Question: VB .NET 2010 Win Form
I have developed a label printing program that is intended to print custom labels to a zebra printer. I was having problems with clarity from the printer when I tried to print the entire label as an image therefore I am trying to store all of the text from labels to an array, clear the labels out, send the leftover image to the printer, and overlay new text based on the stored array. This result is intended to send text to the printer rather than an image.
The resulting label is very clear for the text as I want it however I was having troubles with alignment for my printing method. For tests I have the original image being displayed with the overlay text on top to which they should align perfectly or close within reason. When doing this the result is that they are not aligned.
'''
Dim g2 As Graphics
g2 = Form1.PictureBox2.CreateGraphics
g2.CompositingQuality = Drawing2D.CompositingQuality.HighQuality
g2.SmoothingMode = Drawing2D.SmoothingMode.HighQuality
g2.InterpolationMode = Drawing2D.InterpolationMode.HighQualityBicubic
g2.Clear(Color.White)
g2.DrawImage(largeimage, New Point(0, 0))
Dim myBrush As Brush
Dim i As Integer = 0
Do Until i = label_array.Count - 1
myBrush = New SolidBrush(label_array(i).ForeColor)
g2.DrawString(label_array(i).Text, label_array(i).Font, myBrush, label_array(i).Location)
i = i + 1
Loop
'''
Within the printing method I used the above method to output the overlay and image to a picture box. When doing this it WORKS, however...
'''
e.Graphics.CompositingQuality = Drawing2D.CompositingQuality.HighQuality
e.Graphics.SmoothingMode = Drawing2D.SmoothingMode.HighQuality
e.Graphics.InterpolationMode = Drawing2D.InterpolationMode.HighQualityBicubic
e.Graphics.Clear(Color.White)
e.Graphics.DrawImage(largeimage, New Point(0, 0))
i = 0
Do Until i = label_array.Count - 1
myBrush = New SolidBrush(label_array(i).ForeColor)
e.Graphics.DrawString(label_array(i).Text, label_array(i).Font, myBrush, label_array(i).Location)
i = i + 1
Loop
'''
..doing it to the printing graphic shown above results in misalignment...
Any ideas are welcome as I will try about anything. I am guessing that the printing graphic is doing something additional from a normal graphic that I am not aware of.
---
I did notice that TextRenderer.DrawText improves results compared to DrawString. However when using this the result seems to be scaled from the original by some unknown scaling factor...
Below is the resulting overlay on top of the original:

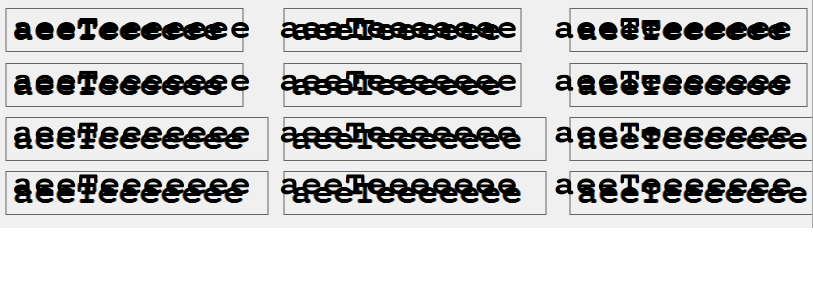
Answer: You are re-discovering a well-known problem with Graphics.DrawString(), it is not . The most graphic demonstration of this problem is this sample Winforms form:
'''
public partial class Form1 : Form {
public Form1() {
InitializeComponent();
}
protected override void OnPaint(PaintEventArgs e) {
e.Graphics.DrawString("Hiiiiiiiiiiiiiiiiiiiiiiiiiiiiiii",
this.Font, Brushes.Black, 0, 0);
}
}
'''
Which looks like this:

No amount of magic is ever going to get you overlap on the part of the string where the spacing between the letters i suddenly changes. GDI+ was Microsoft's first attempt at resolution independent text rendering and it didn't work out well. It is in good company, WPF was the second attempt and it got a lot of flak for fuzzy output. Solved in a way that was similar to the way it got fixed in .NET 2.0 for Winforms, you should always render text to a window with TextRenderer.DrawText(). Which makes no attempt to make rendered text scale smoothly, it always prefers fitting to the pixel grid. Same thing with WPF's vs rendering modes, <URL>.
There are significant other problems with your approach, the way the text is rendered is significantly unsuitable for a printer. You can see that when you zoom in you can see the pixels, SysInternals' ZoomIt utility is good for that. I zoomed in on the letter a in your right-hand side graphic:

Note the reddish and bluish pixels at the fringe of the letter shape. This is an anti-aliasing technique called <URL>, it enhances the perceived resolution of LCD monitors. It only works well on LCD panels, it does work on a printer which doesn't have the same stripe pattern. On paper, the letter will just look fuzzy with a colored fringe. Albeit that it is not quite as bad on a Zebra printer since it doesn't supporting printing in color.
These are artifacts that are specific to rendering text to a monitor, devices that have a rather poor resolution. Pixel grid fitting and ClearType are tricks to make the text look decent. Typical monitors have no more than about 120 pixels per inch. Albeit that this is finally improving with Apple's push for "retina" displays. A company that has a stake in high resolution monitors, they traditionally rendered text <URL>.
These rendering tricks are inappropriate for a printer, a device that has much higher resolution. 600 pixels per inch is typical, easily 5 times better than a monitor. By drawing a picturebox to the printer you are in effect the improvements you'll get when drawing directly to the printer. They difference is very significant and easy to see with the unaided eye. Text looks much more beautiful and crisp when you render text at 600 dpi. Text that was originally rendered for 120 dpi and enlarged for a printer looks "blobby" and crude.
Always use the PrintDocument class to draw to the printer.